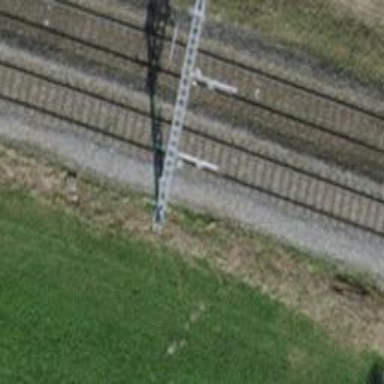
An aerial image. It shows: Solitary milestone along the railway.